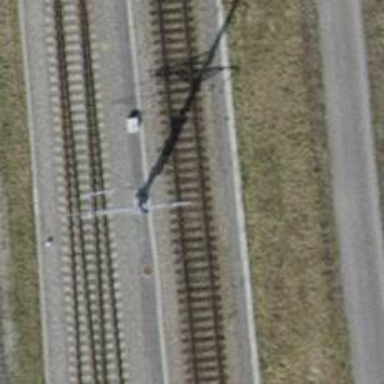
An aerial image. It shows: Solitary milestone along the railway.